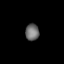
Tissue: lung
Cell type: Epithelial cells
Senescence score: 0.5739
Nuclear area (px): 223
Mean DAPI intensity: 108.883